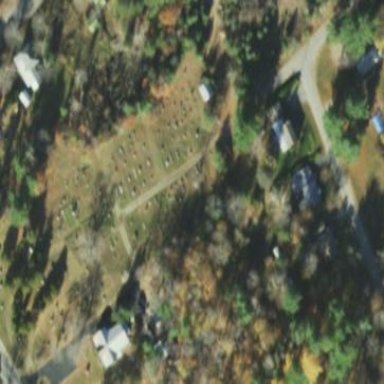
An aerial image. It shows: Cemetery.